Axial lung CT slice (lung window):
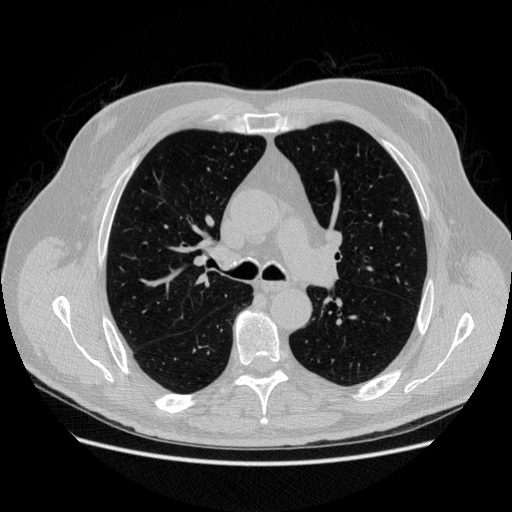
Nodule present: no